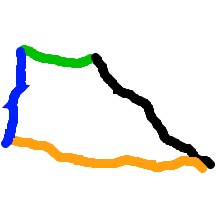
Shape: trapezoid